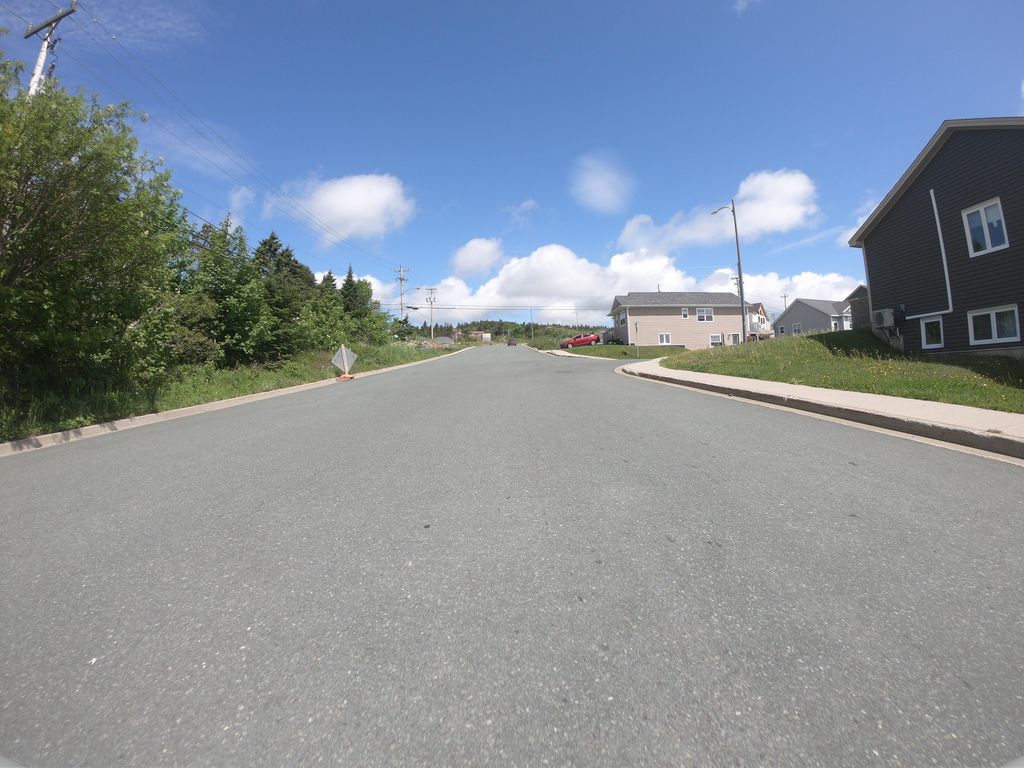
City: st_johns